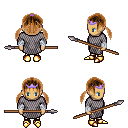
a pixel art fantasy rpg character, female body template, human, tanned skin, chain mail, gold greaves, brown twin-tailed hairstyle, purple tiara, white cloth bandages, gold boots, spear, four views (front, back, left, right), 2x2 character sprite sheet, small pixel art, hard edges, no anti-aliasing